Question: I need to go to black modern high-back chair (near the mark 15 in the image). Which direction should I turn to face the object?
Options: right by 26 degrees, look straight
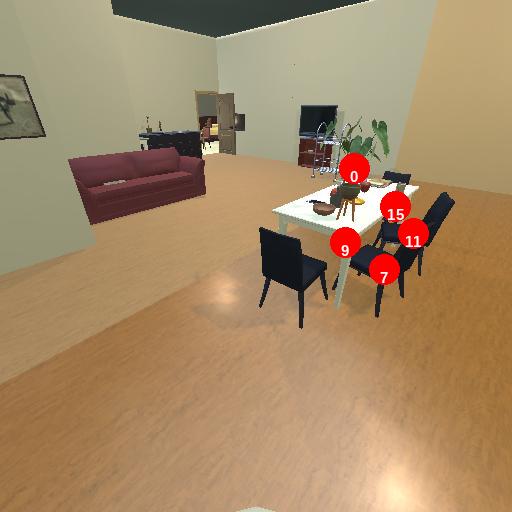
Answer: right by 26 degrees